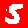
Digit: 5